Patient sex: M
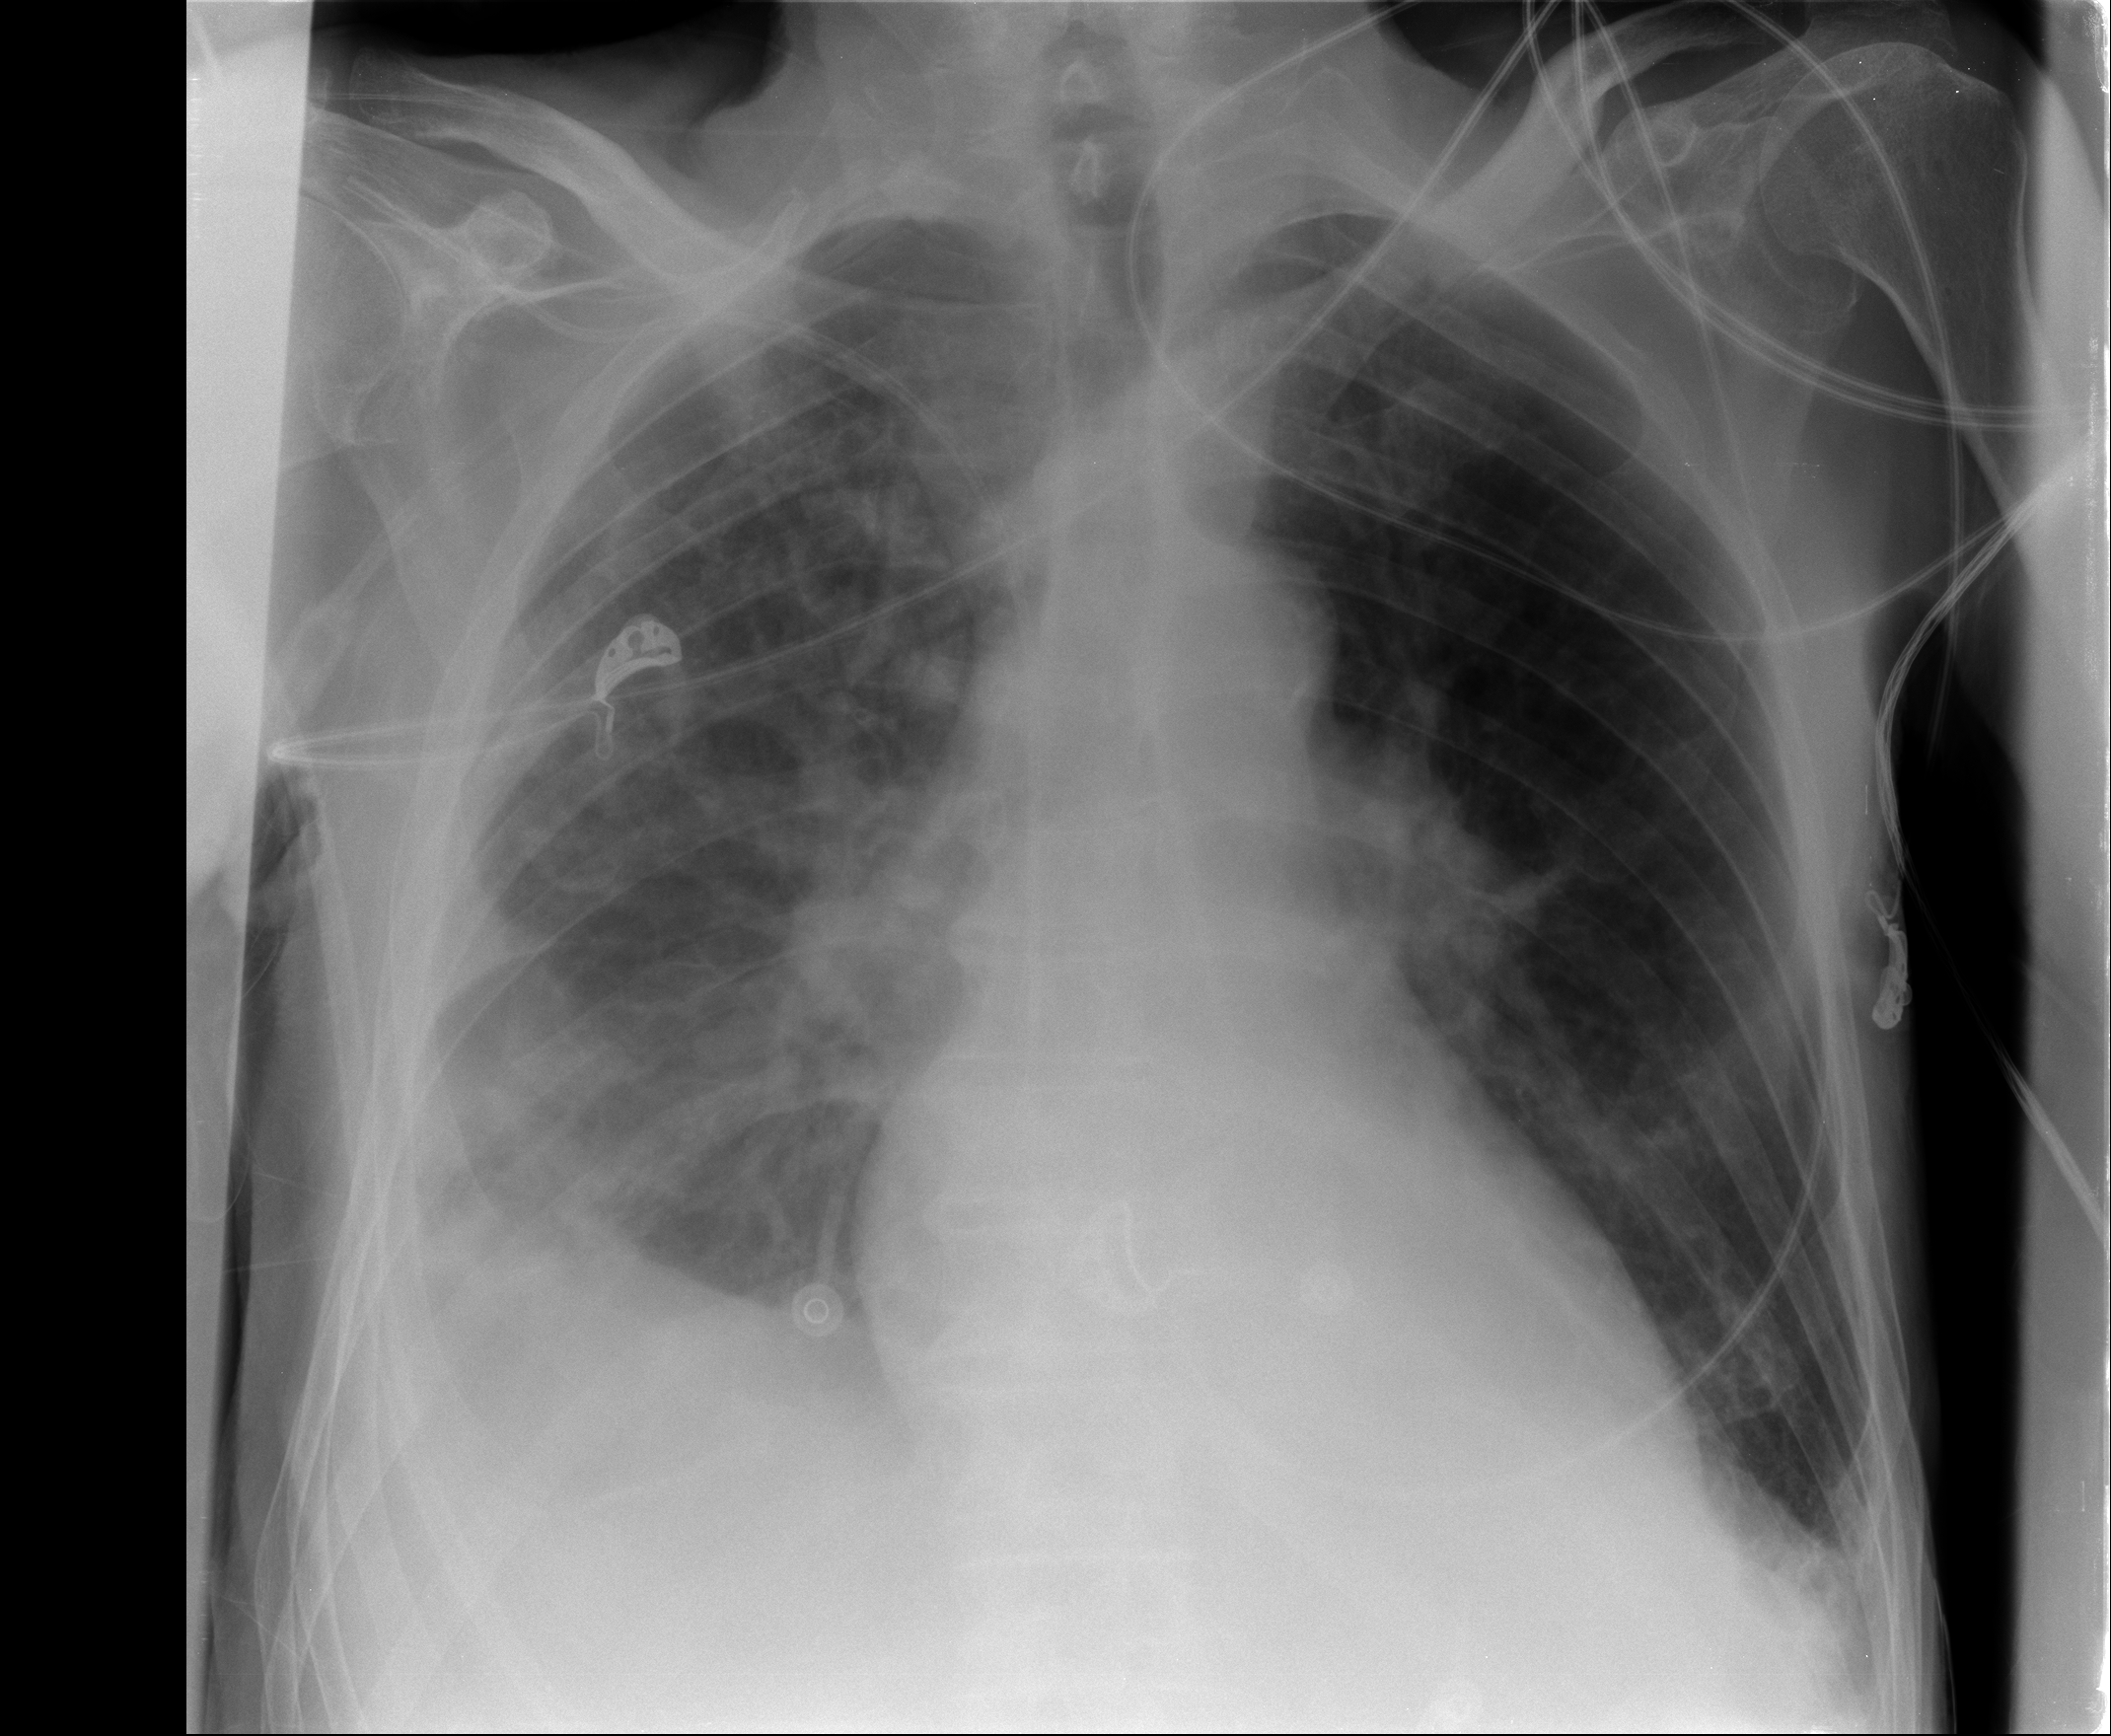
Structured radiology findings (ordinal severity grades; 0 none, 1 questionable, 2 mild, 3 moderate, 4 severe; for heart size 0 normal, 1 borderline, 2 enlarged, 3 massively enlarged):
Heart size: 0
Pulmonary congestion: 0
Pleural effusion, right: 3
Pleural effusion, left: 2
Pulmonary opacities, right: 2
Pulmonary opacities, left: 0
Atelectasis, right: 3
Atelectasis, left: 2